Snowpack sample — Loveland Pass, Silver Plume, Colorado, USA (2/11/26, 12:00 PM MST)
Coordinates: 39.663, -105.886
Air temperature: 35 °F
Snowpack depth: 82 cm
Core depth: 20 cm
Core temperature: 17.6 °F
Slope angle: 13°, slope face: 12°
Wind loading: high
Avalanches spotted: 1
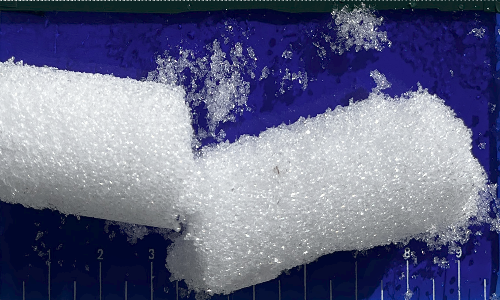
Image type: core
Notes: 1 small avalanche spotted on the north side of the bowl, lots of wind loading